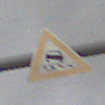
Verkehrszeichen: SchleuderOderRutschgefahr
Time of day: MorningAfternoon
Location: Outdoor (Suburban)
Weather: Overcast
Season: NotSpecified
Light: Natural